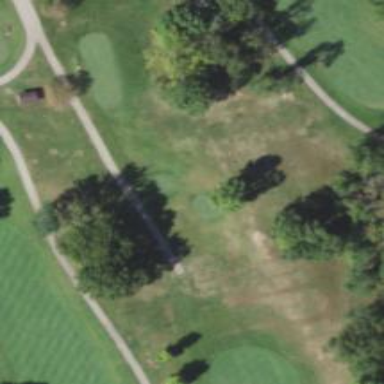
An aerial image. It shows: Service road designated as golf cart path.